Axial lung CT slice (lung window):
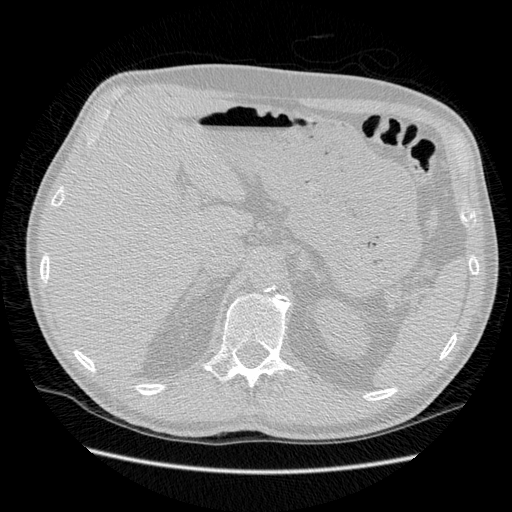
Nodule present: no